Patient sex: M
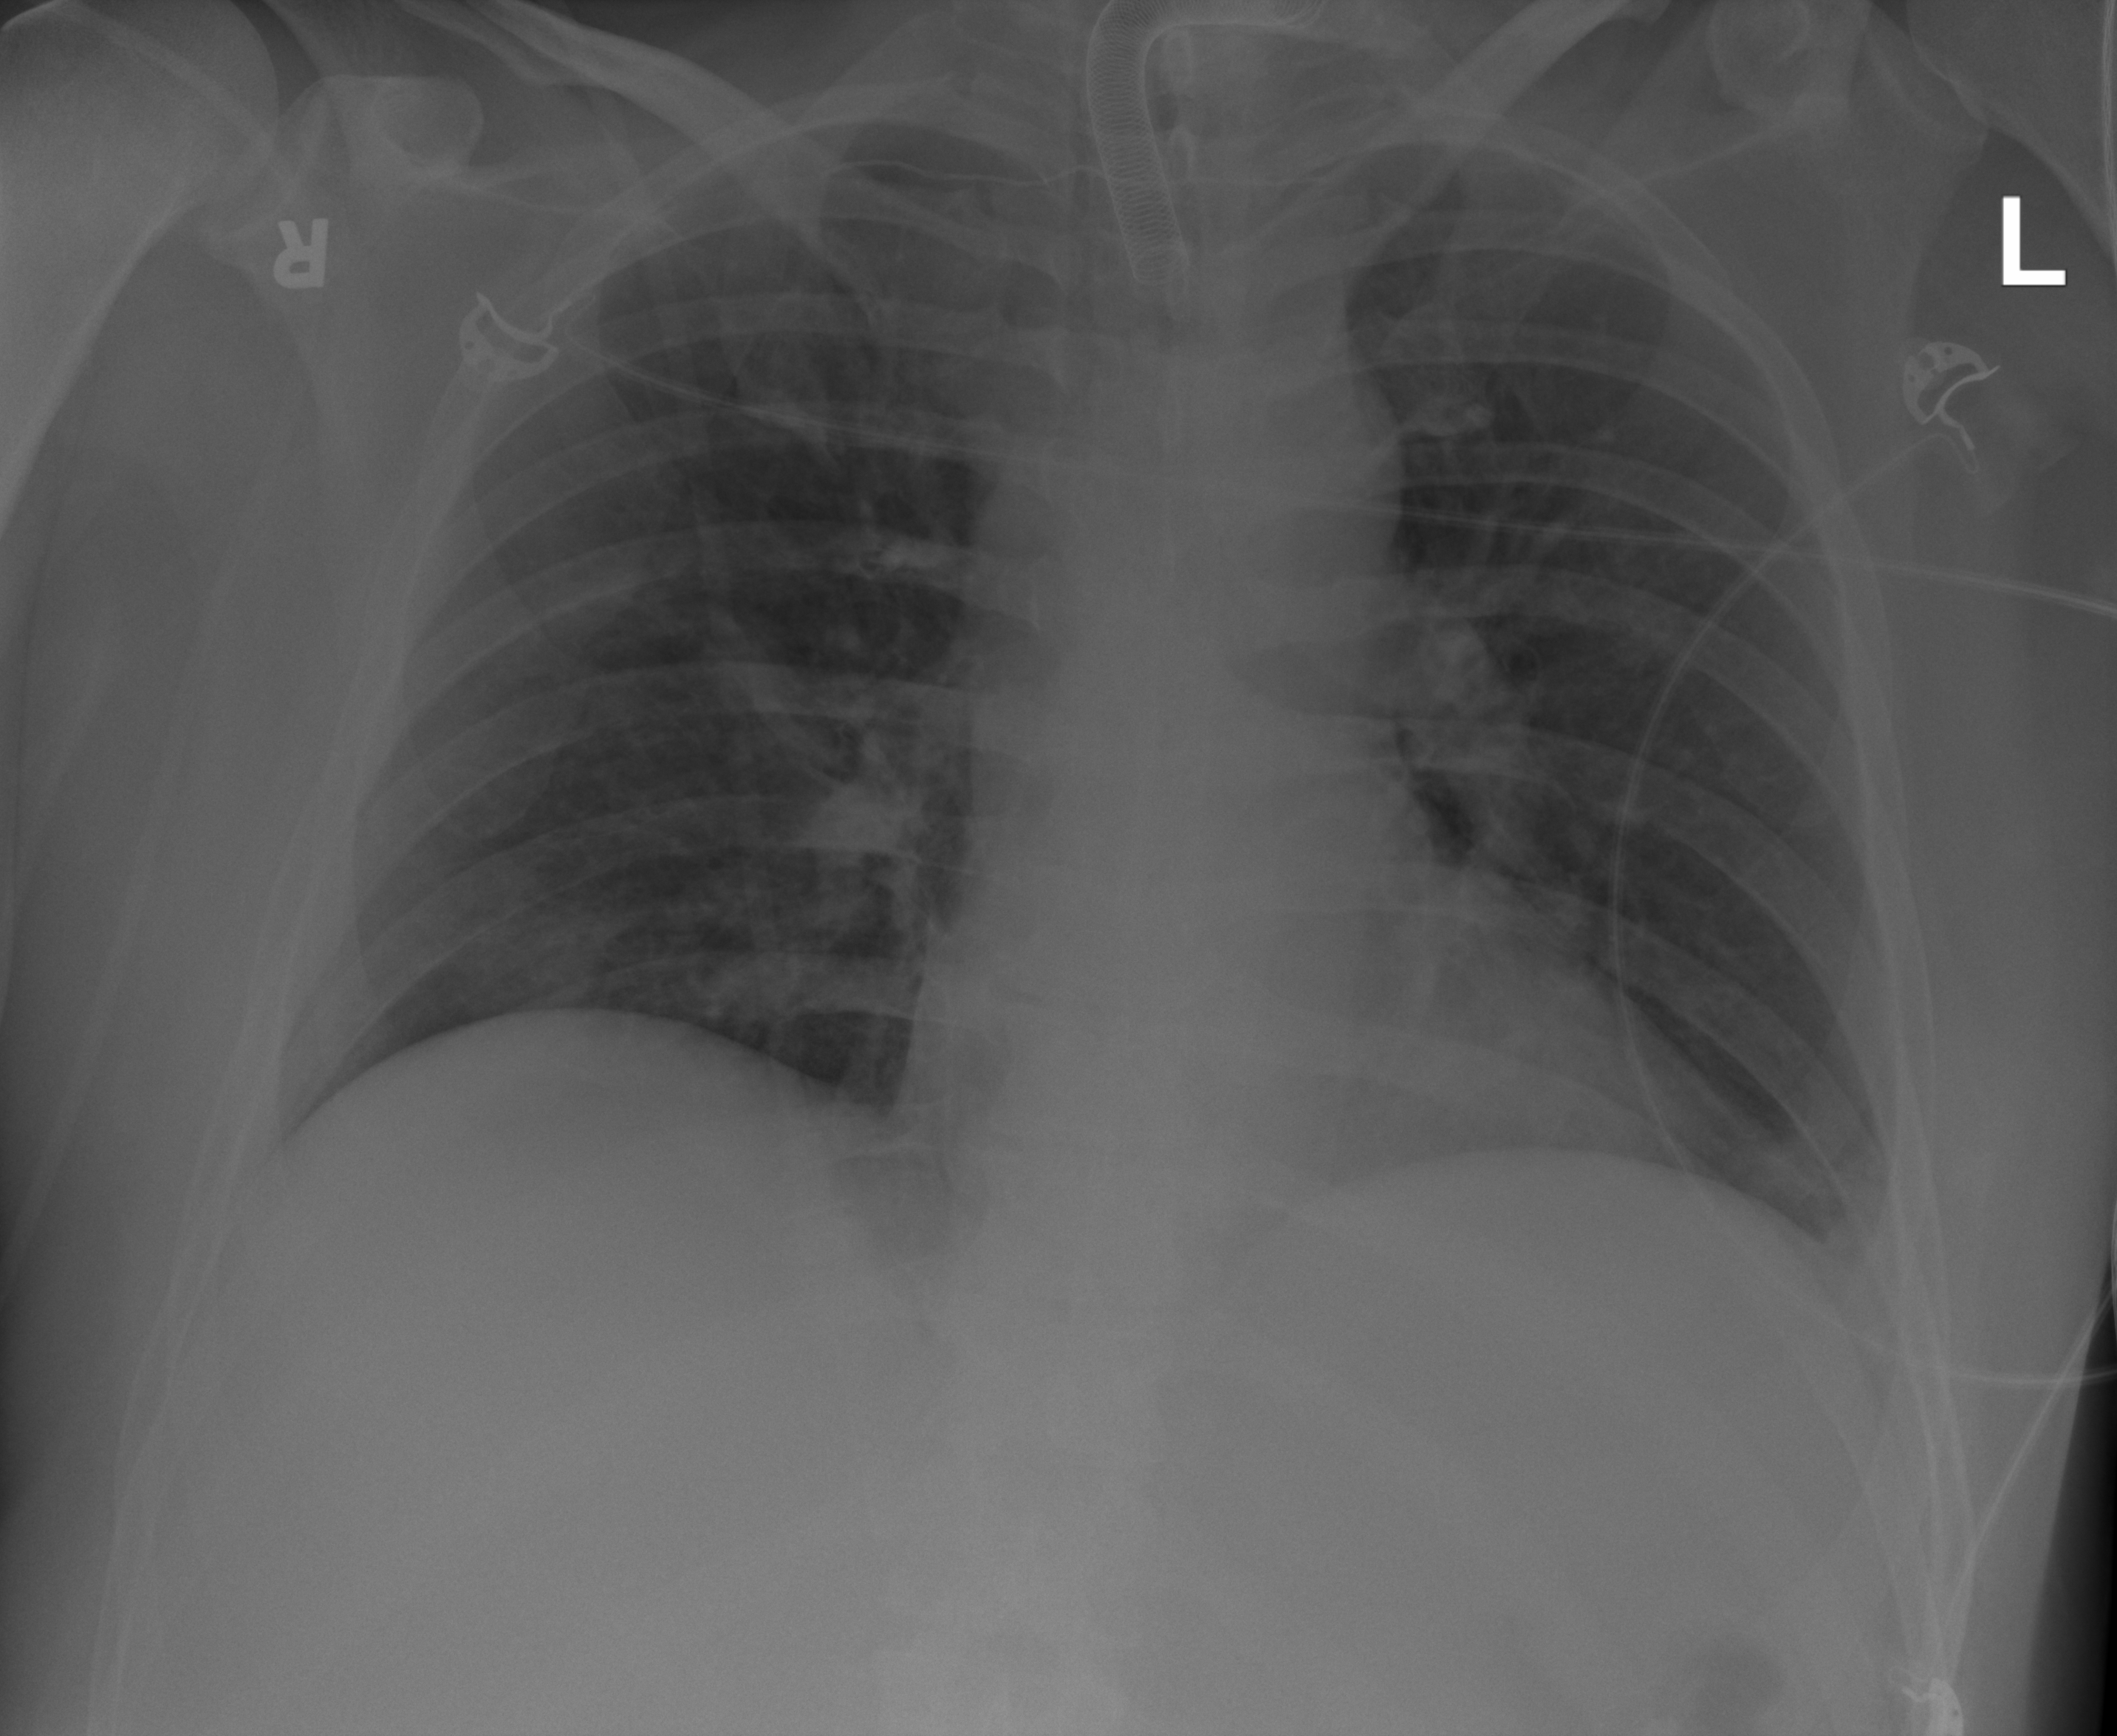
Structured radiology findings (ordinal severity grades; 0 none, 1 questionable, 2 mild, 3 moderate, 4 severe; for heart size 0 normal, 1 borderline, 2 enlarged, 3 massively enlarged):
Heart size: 1
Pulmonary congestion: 1
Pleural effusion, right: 0
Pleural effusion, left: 2
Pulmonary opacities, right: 0
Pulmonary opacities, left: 0
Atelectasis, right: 0
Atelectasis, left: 2